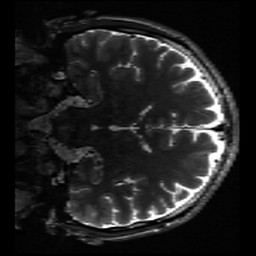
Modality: inplaneT2
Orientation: coronal